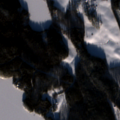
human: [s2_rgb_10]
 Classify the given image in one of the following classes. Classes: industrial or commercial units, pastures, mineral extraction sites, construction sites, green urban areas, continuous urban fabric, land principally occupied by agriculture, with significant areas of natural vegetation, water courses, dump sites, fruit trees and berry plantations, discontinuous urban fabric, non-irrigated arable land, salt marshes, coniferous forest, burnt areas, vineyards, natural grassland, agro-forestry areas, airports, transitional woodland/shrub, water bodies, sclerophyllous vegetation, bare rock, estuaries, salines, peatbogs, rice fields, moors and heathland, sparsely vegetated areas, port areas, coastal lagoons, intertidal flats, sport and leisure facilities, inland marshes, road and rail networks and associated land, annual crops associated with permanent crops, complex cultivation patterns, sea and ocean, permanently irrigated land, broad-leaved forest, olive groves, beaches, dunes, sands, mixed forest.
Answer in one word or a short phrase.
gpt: land principally occupied by agriculture, with significant areas of natural vegetation, coniferous forest, mixed forest, transitional woodland/shrub, water bodies